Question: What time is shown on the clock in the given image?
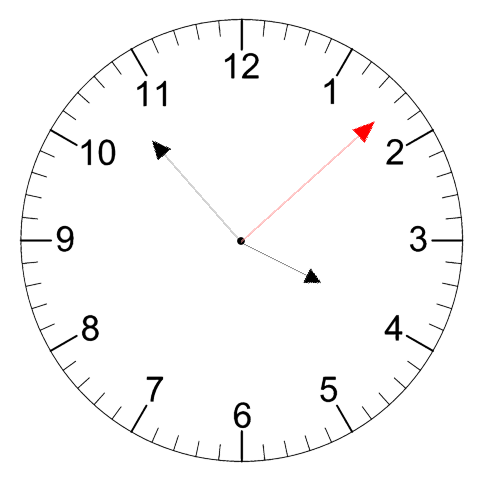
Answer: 03:53:08